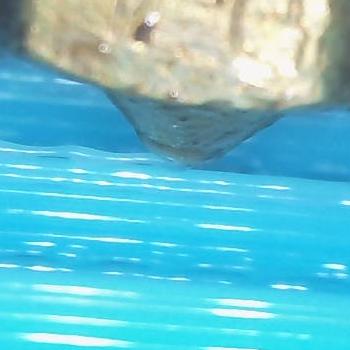
Flow rate: 42%